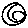
Label: circle